Interaction volume radius: 5 \u00c5
Interaction volume height: 45 \u00c5
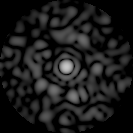
Disorder parameter: 0.8189